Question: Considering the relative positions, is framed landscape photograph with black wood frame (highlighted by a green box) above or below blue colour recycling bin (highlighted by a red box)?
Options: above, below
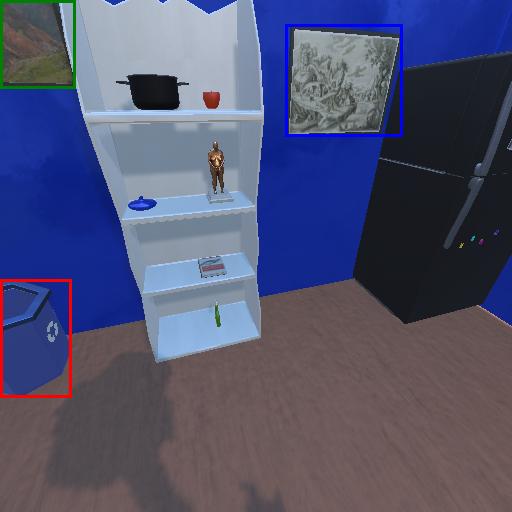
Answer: above